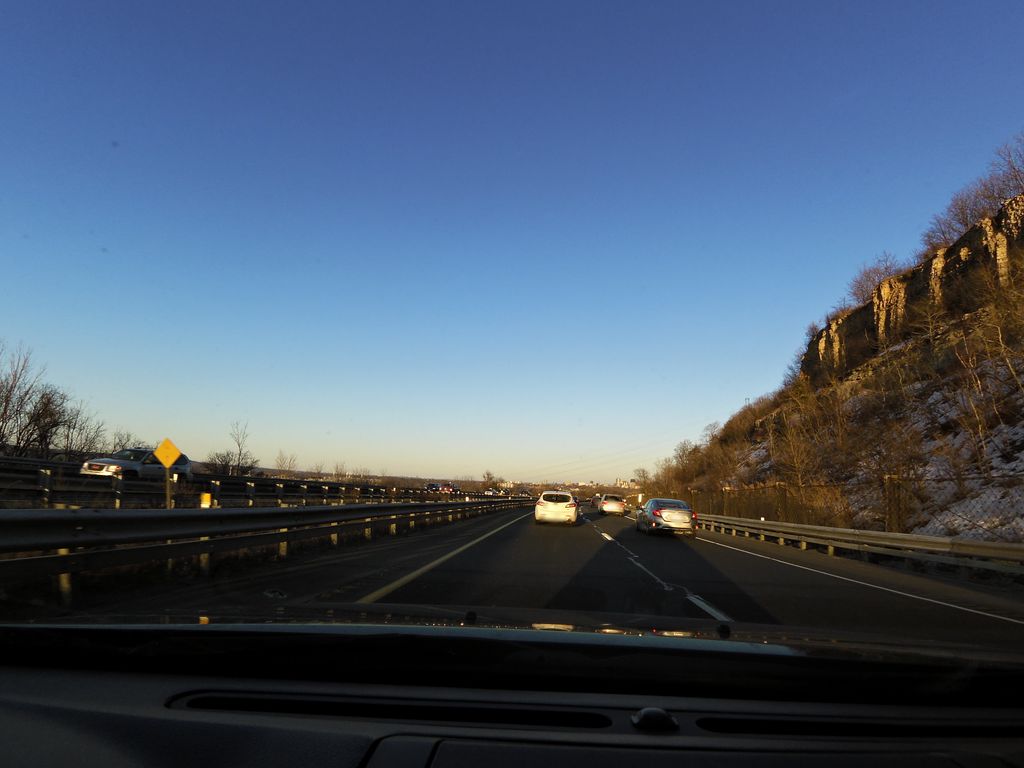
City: hamilton